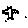
Label: bird